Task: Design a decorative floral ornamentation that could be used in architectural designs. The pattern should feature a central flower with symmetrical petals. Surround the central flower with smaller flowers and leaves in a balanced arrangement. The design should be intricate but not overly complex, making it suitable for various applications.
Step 1599:
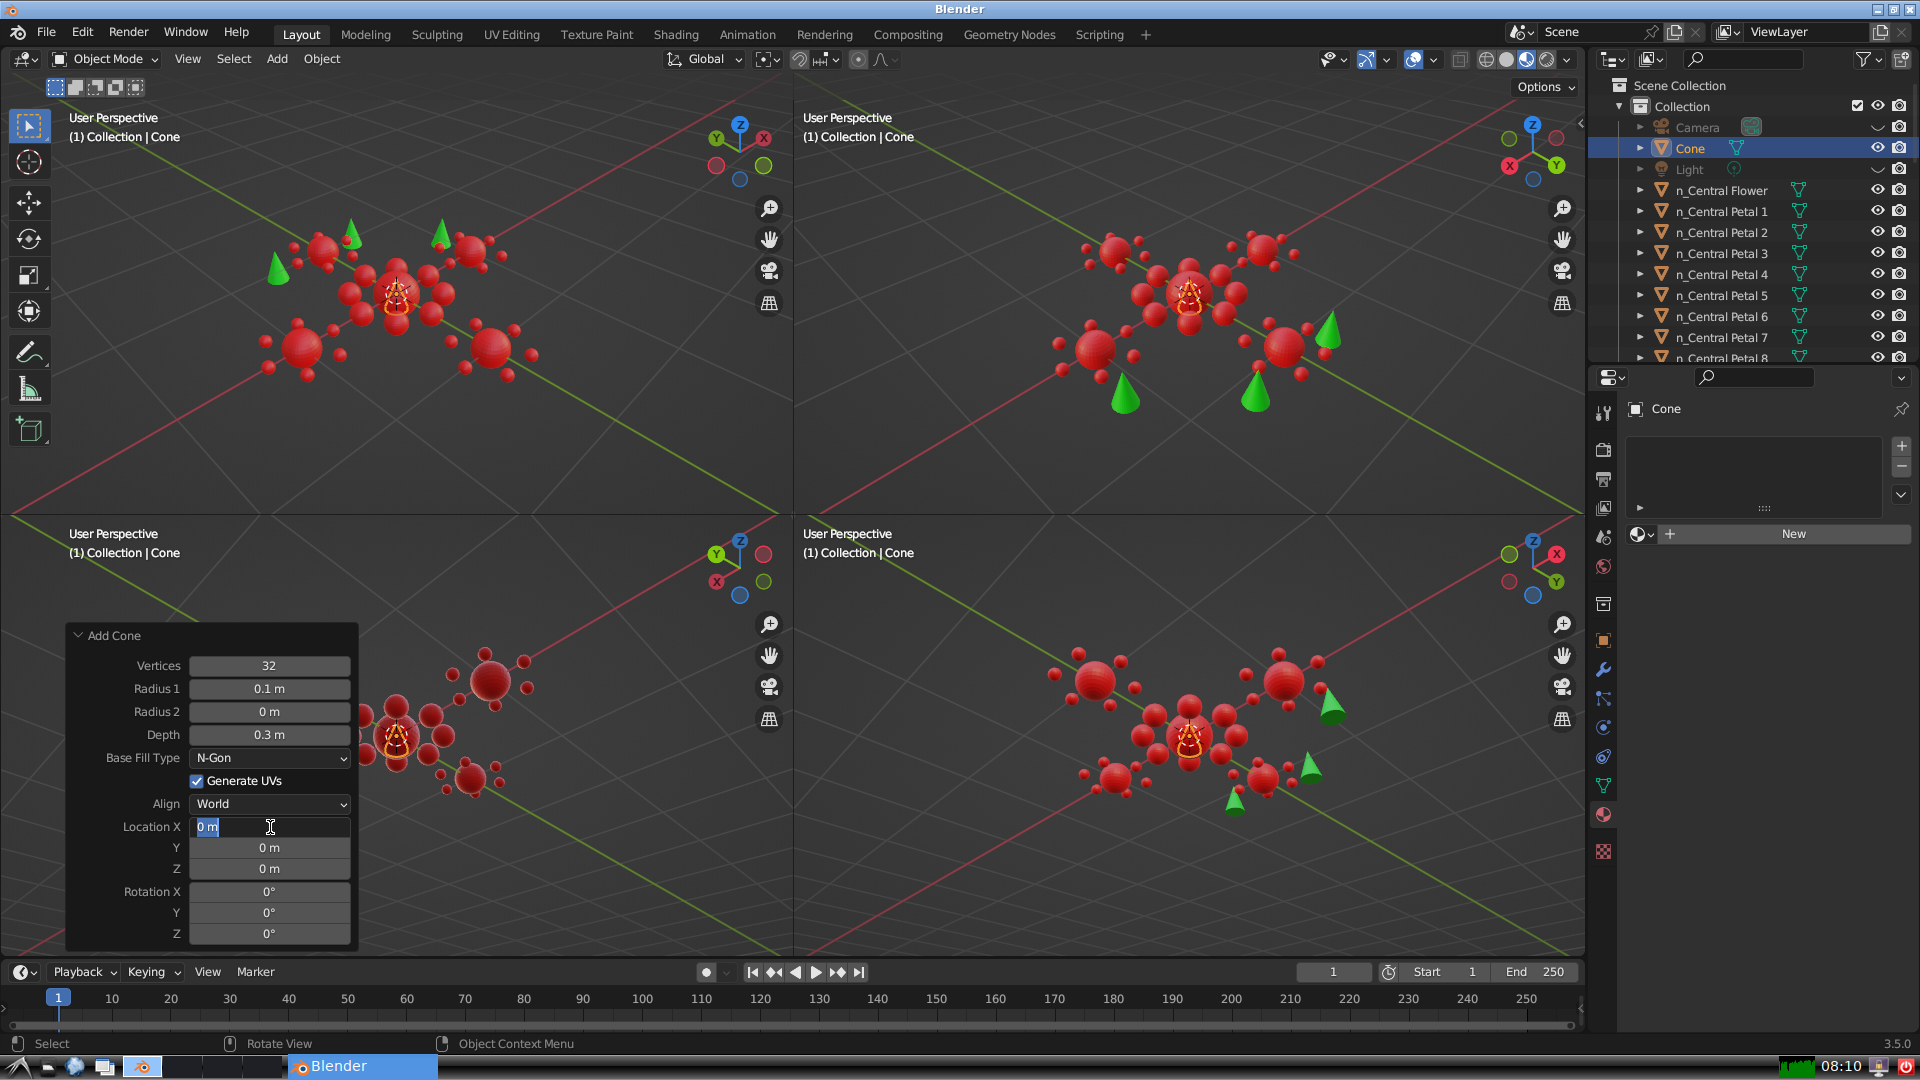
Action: input_text: -1.1086554390135441